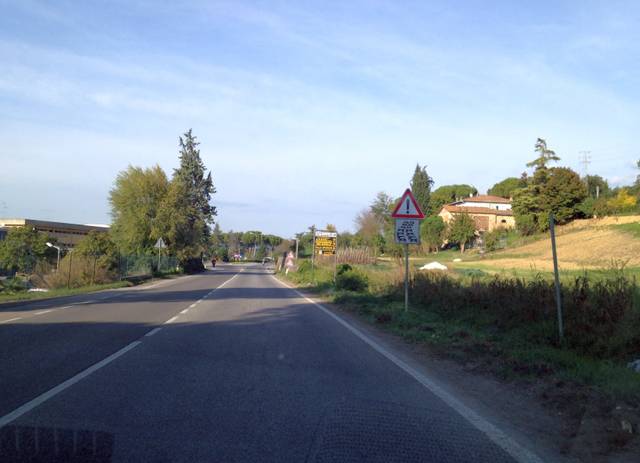
Region: Italy
Coordinates: 43.467, 11.126